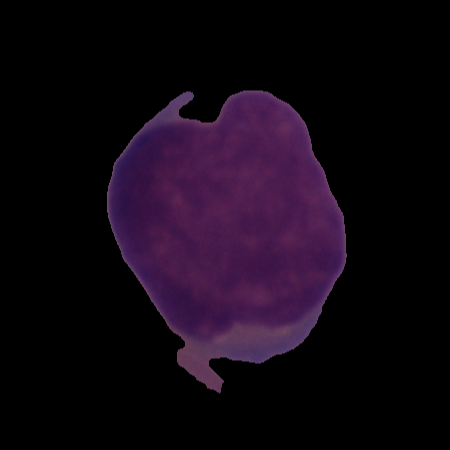
Label: cancer